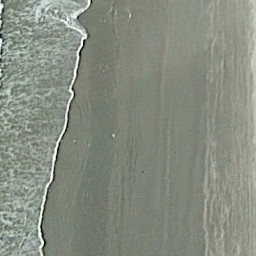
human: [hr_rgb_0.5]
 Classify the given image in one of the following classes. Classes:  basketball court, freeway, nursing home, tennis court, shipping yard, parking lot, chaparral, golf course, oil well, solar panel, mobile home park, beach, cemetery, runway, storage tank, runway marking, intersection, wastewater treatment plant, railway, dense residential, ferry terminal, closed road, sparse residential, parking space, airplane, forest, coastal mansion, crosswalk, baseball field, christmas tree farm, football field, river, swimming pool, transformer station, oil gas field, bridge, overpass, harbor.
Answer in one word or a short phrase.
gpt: beach